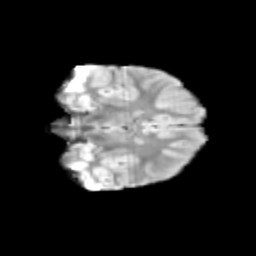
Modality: T2w
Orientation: coronal
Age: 11
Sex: female
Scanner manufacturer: siemens
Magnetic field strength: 3 T
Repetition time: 3.8 s
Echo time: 0.07 s